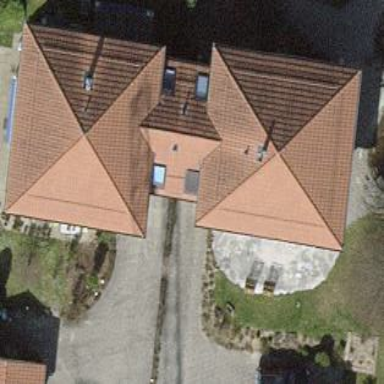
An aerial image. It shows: Semidetached house.